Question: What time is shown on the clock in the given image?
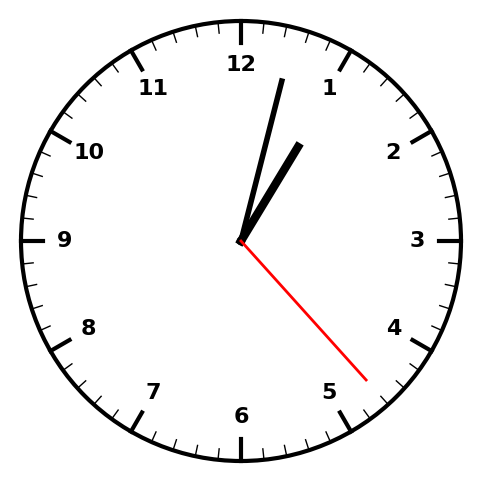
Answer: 01:02:23